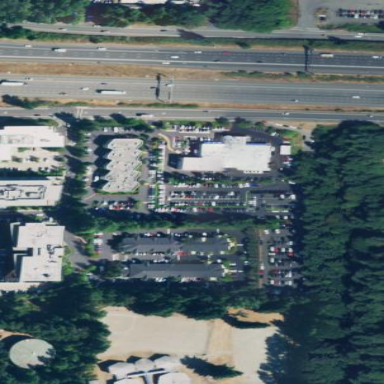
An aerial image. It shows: Retail area with car shop.